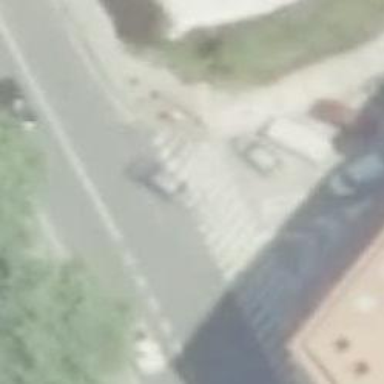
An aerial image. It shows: Marked zebra crossing on the road.